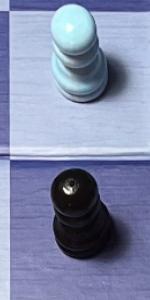
Label: Pawn_Black